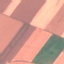
Label: AnnualCrop